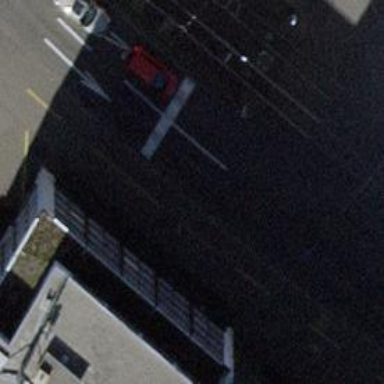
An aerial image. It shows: Road with traffic signals.